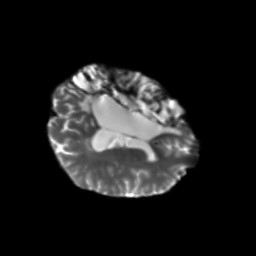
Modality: T2w
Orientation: axial
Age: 48
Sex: male
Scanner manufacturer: siemens
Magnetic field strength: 3 T
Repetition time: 5.25 s
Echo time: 0.08 s